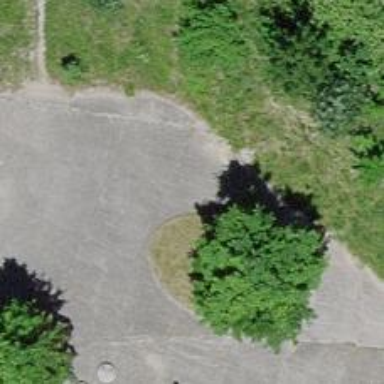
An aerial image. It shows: Picnic table located in leisure land area.